Field crop: maize
Growth stage: 2
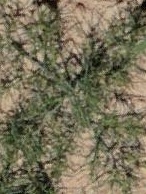
Species: salsola